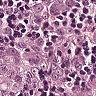
Metastatic tissue present: yes